Interaction volume radius: 10 \u00c5
Interaction volume height: 10 \u00c5
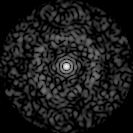
Disorder parameter: 0.8211